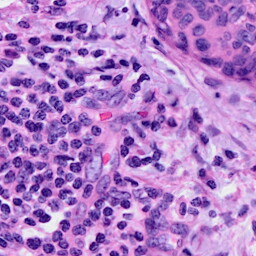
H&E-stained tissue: Cervix